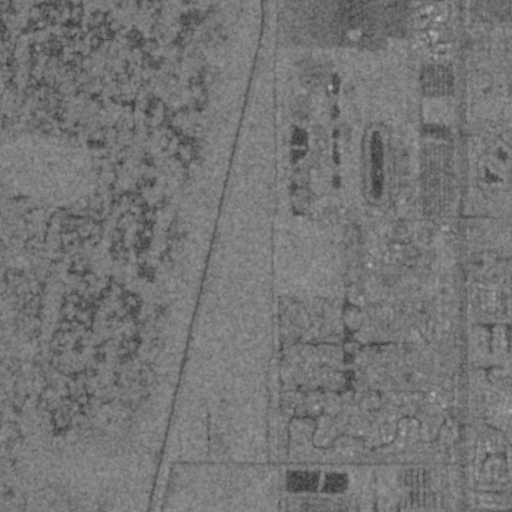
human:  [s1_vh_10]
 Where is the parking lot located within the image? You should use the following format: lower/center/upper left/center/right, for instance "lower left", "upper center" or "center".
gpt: The parking lot is located in the upper center of the image.
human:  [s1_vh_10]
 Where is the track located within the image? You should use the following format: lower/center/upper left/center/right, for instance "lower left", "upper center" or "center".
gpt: The track is located in the upper right of the image.
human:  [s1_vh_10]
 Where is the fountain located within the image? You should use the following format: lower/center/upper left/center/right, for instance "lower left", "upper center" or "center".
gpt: The fountain is located in the lower right of the image.
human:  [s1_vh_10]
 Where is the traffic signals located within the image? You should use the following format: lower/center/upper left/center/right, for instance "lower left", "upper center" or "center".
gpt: The traffic signals is located in the lower right of the image.
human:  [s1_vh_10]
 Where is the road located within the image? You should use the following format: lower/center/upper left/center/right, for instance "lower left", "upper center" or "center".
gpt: There is no road in the image.

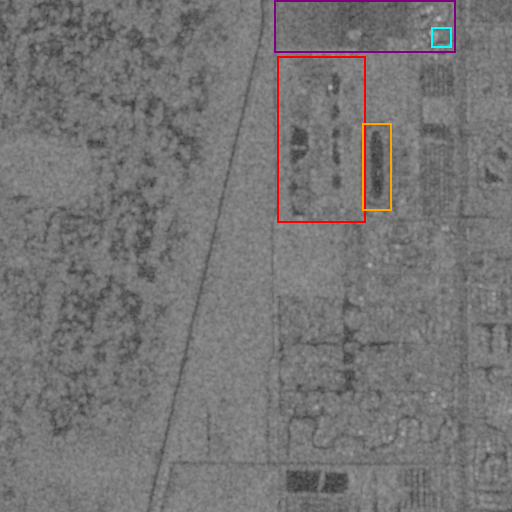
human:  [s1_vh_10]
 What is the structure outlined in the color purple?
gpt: The structure outlined in purple is a crop field.
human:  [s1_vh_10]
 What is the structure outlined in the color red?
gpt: The structure outlined in red is a park.
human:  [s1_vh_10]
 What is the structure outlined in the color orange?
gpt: The structure outlined in orange is a track.
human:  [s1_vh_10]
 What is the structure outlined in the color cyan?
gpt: The structure outlined in cyan is a building.
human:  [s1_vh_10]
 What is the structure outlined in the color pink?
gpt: There is no pink outline.